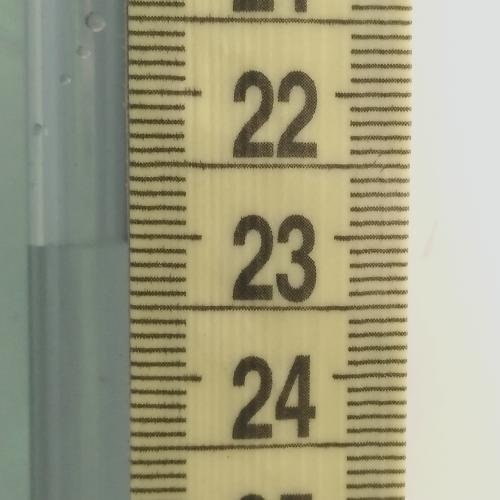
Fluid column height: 23.1 cm